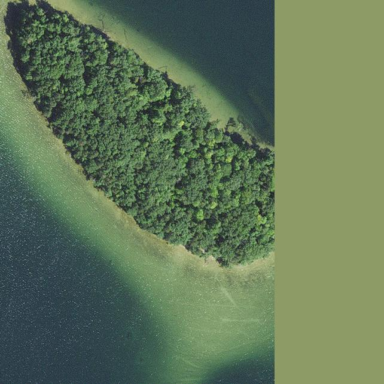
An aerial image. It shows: Island designated as nature reserve.